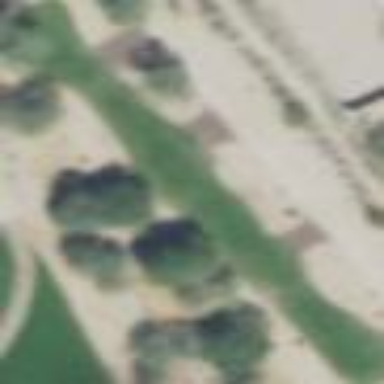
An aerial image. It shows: Golf tee.